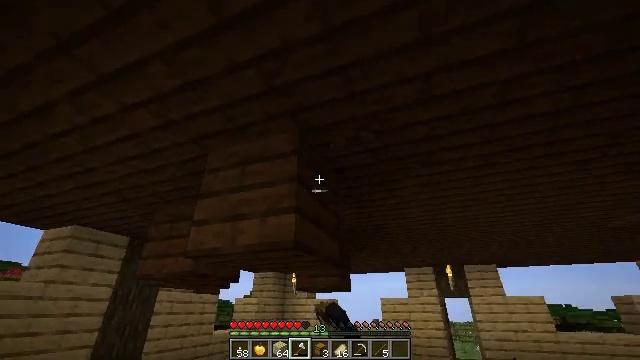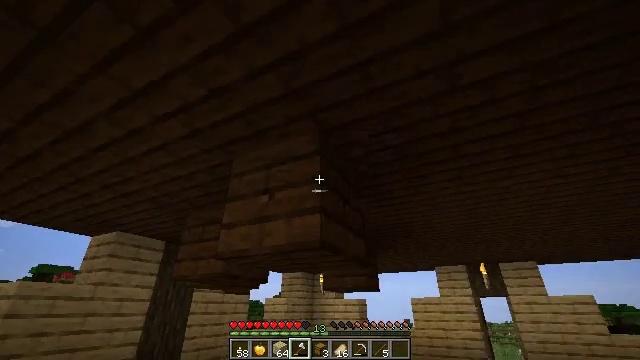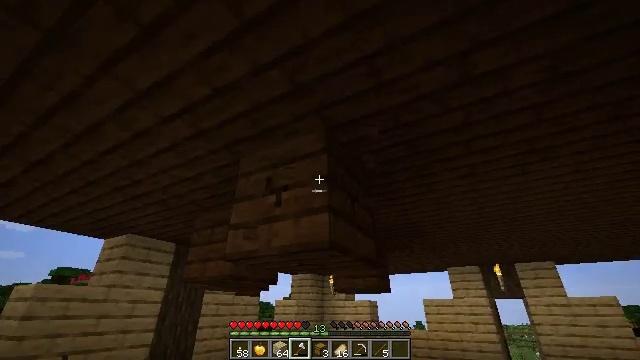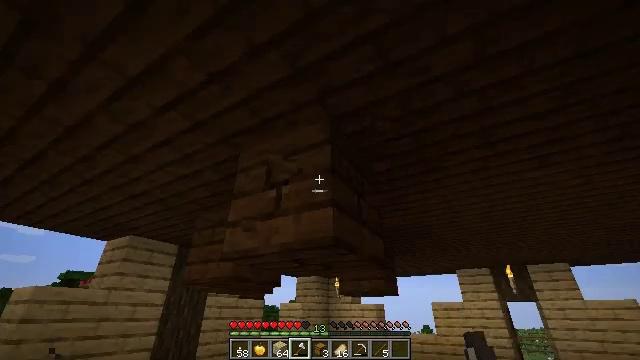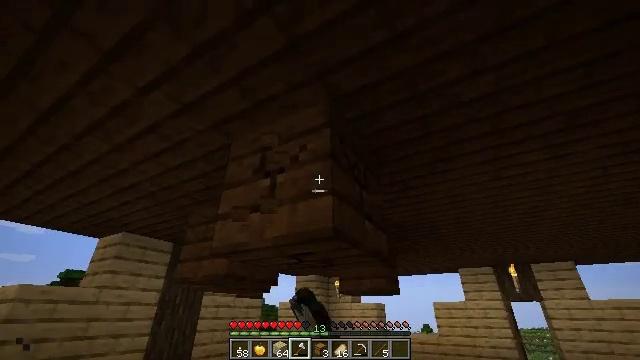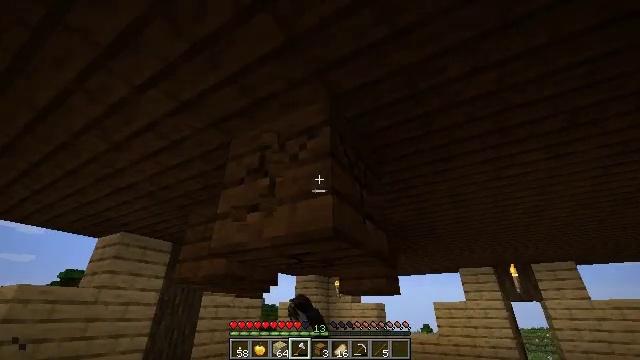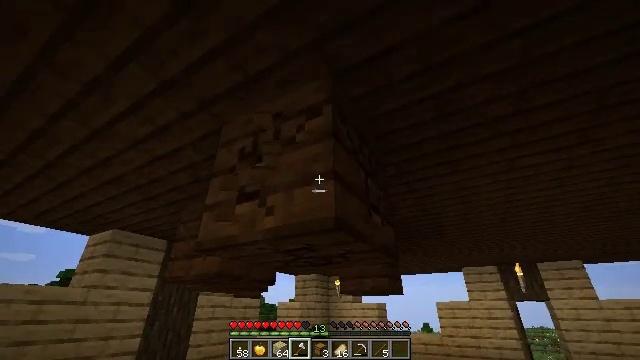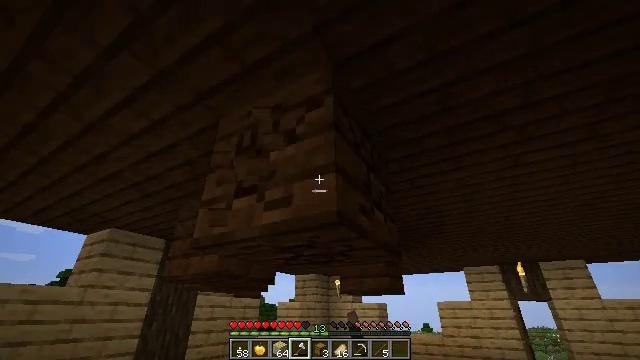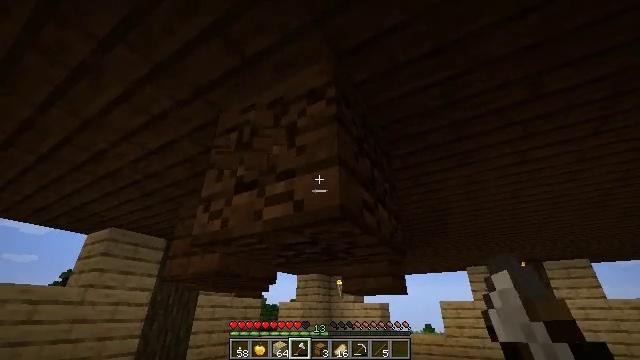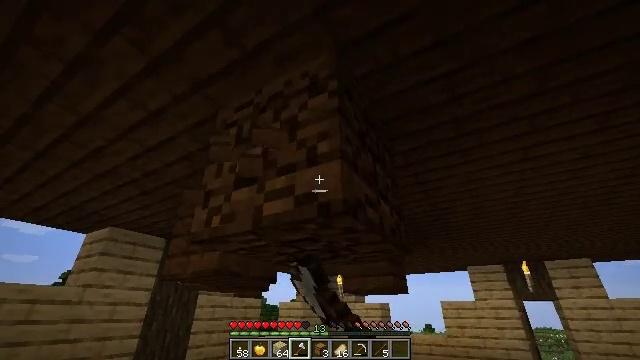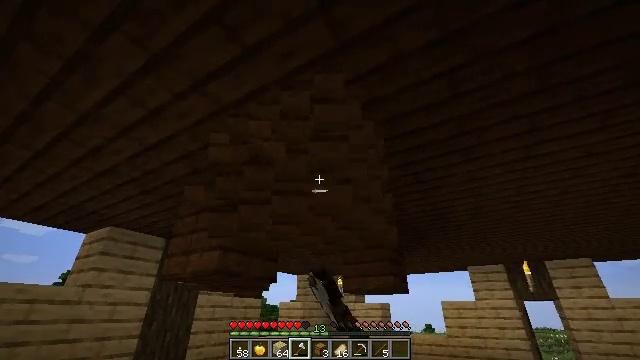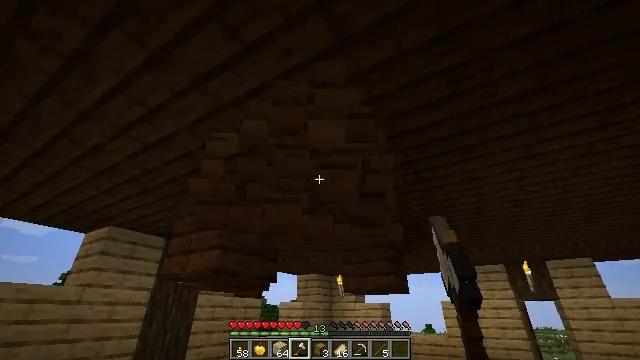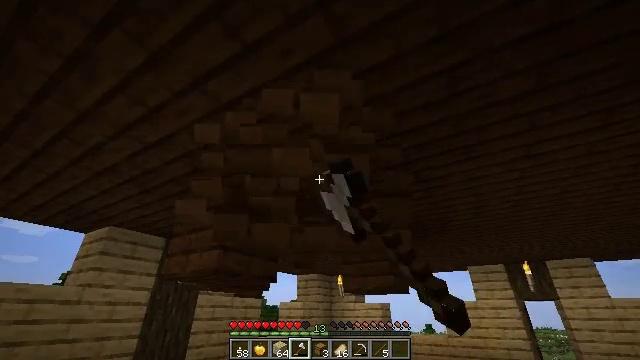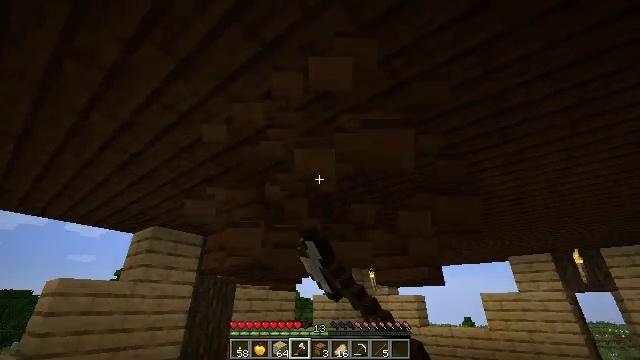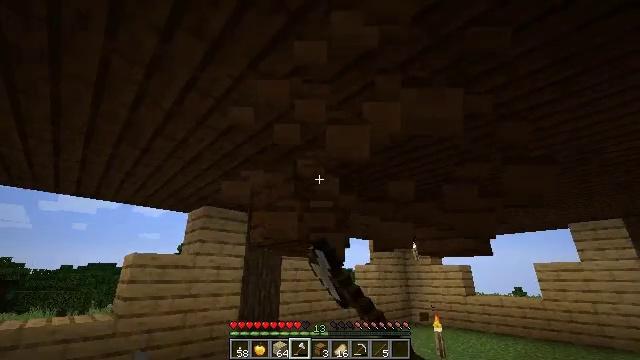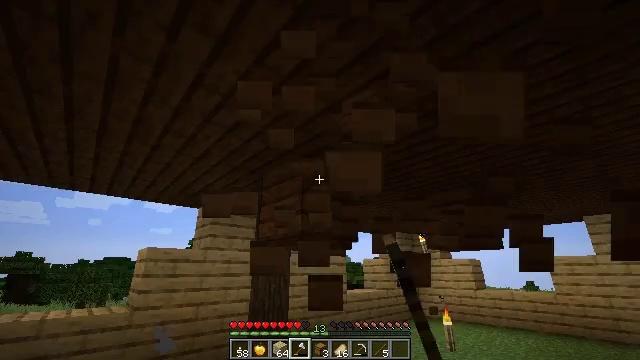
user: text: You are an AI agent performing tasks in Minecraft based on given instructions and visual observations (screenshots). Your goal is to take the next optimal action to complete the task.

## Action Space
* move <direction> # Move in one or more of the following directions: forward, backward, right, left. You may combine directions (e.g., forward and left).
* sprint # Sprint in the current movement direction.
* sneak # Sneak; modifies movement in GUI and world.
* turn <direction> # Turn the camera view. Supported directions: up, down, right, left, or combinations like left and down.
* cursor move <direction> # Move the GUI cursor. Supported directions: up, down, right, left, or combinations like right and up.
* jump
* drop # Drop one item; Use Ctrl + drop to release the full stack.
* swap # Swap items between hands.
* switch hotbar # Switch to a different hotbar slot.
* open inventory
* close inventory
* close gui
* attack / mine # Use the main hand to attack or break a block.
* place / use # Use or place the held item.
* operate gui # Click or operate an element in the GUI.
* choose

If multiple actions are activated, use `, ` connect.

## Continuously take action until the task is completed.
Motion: motion action
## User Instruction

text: Gather some dark oak planks.
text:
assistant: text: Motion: turn left, attack / mine
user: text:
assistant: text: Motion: move forward, turn left, attack / mine
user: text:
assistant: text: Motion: move forward, turn left, attack / mine
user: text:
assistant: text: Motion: move forward, attack / mine
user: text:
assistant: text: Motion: move forward, attack / mine
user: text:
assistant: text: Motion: attack / mine
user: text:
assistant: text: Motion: attack / mine
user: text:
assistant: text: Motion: attack / mine
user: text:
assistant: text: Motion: attack / mine
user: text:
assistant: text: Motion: attack / mine
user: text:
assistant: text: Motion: attack / mine
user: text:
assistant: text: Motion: attack / mine
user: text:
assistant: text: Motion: turn left and down, attack / mine
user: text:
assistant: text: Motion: turn left and down, attack / mine
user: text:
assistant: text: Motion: turn left and down, attack / mine
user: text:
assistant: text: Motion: attack / mine
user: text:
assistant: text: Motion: attack / mine
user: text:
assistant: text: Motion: move forward, attack / mine
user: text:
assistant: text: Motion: move forward, attack / mine
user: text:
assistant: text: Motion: move forward, attack / mine
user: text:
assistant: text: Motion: move forward, attack / mine
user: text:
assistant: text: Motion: move forward, attack / mine
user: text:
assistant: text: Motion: attack / mine
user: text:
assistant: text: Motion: attack / mine
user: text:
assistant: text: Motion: attack / mine
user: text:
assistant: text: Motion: attack / mine
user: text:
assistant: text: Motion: attack / mine
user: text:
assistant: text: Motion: attack / mine
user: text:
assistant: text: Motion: attack / mine
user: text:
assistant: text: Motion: move forward, attack / mine